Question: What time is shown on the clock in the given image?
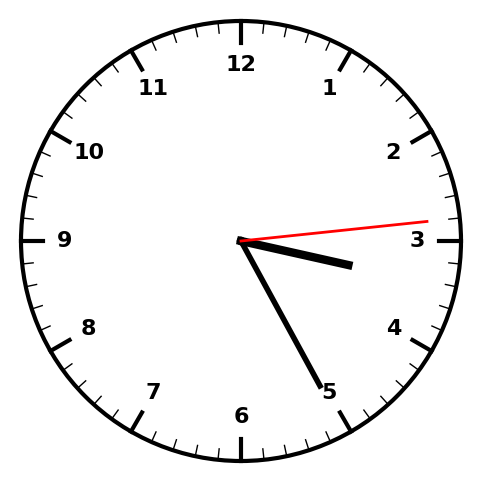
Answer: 03:25:14